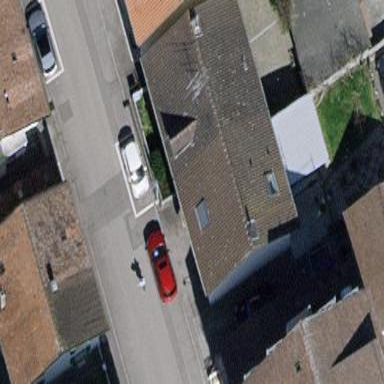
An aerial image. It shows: Gabled roofed house.